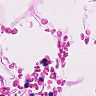
Metastatic tissue present: no